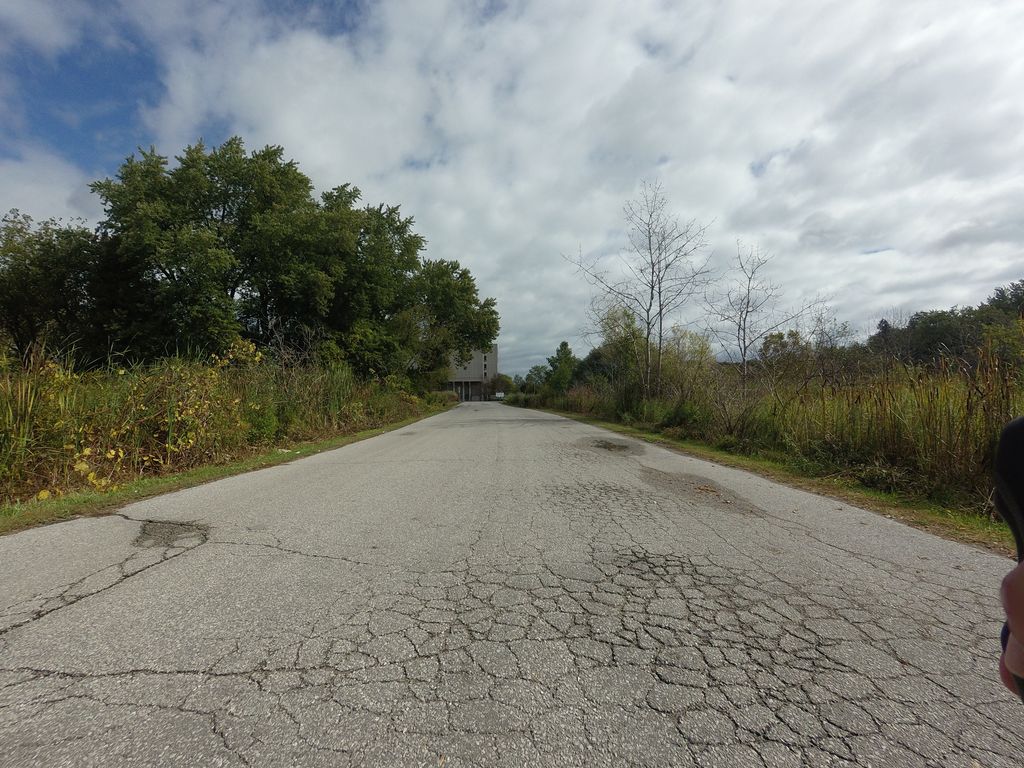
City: toronto